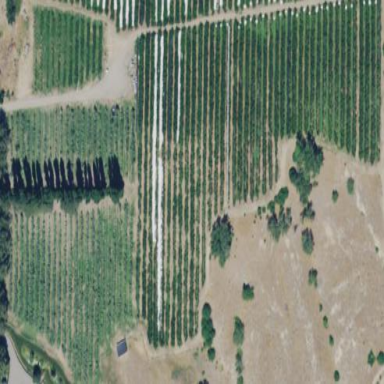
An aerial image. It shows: Orchard.